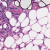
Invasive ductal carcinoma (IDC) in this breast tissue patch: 1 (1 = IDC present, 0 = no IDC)